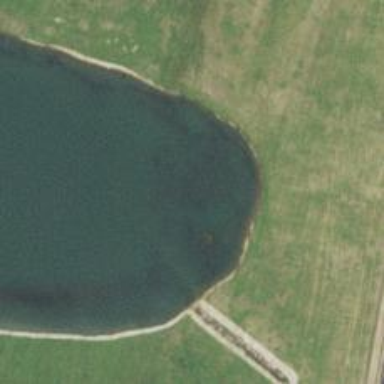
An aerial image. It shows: Reservoir of water.